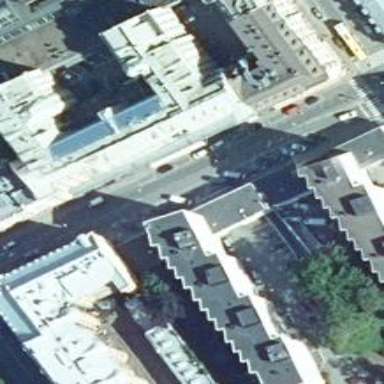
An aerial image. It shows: White building with tar paper roof.